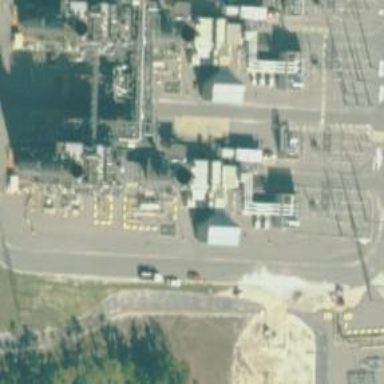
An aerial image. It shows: Gas turbine generator.